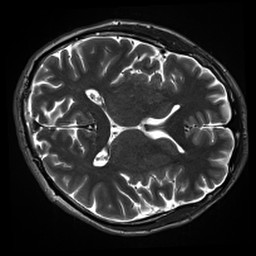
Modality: inplaneT2
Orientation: axial
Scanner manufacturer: siemens
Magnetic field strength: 3 T
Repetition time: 11 s
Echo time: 0.059 s